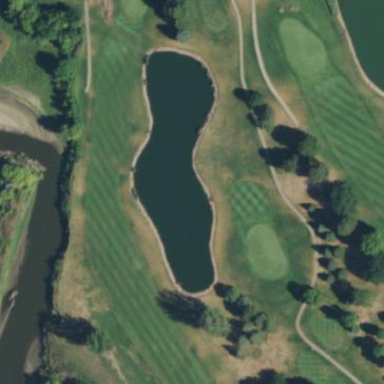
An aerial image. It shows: Grassy area designated as golf fairway.